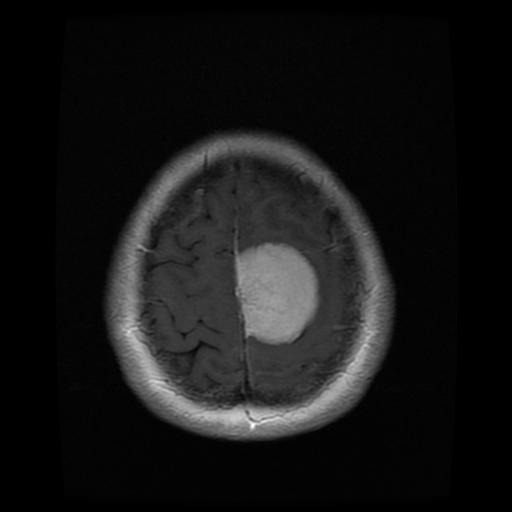
Label: meningioma